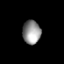
Tissue: prostate
Cell type: T cells
Senescence score: 0.7516
Nuclear area (px): 412
Mean DAPI intensity: 147.847